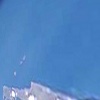
Label: water